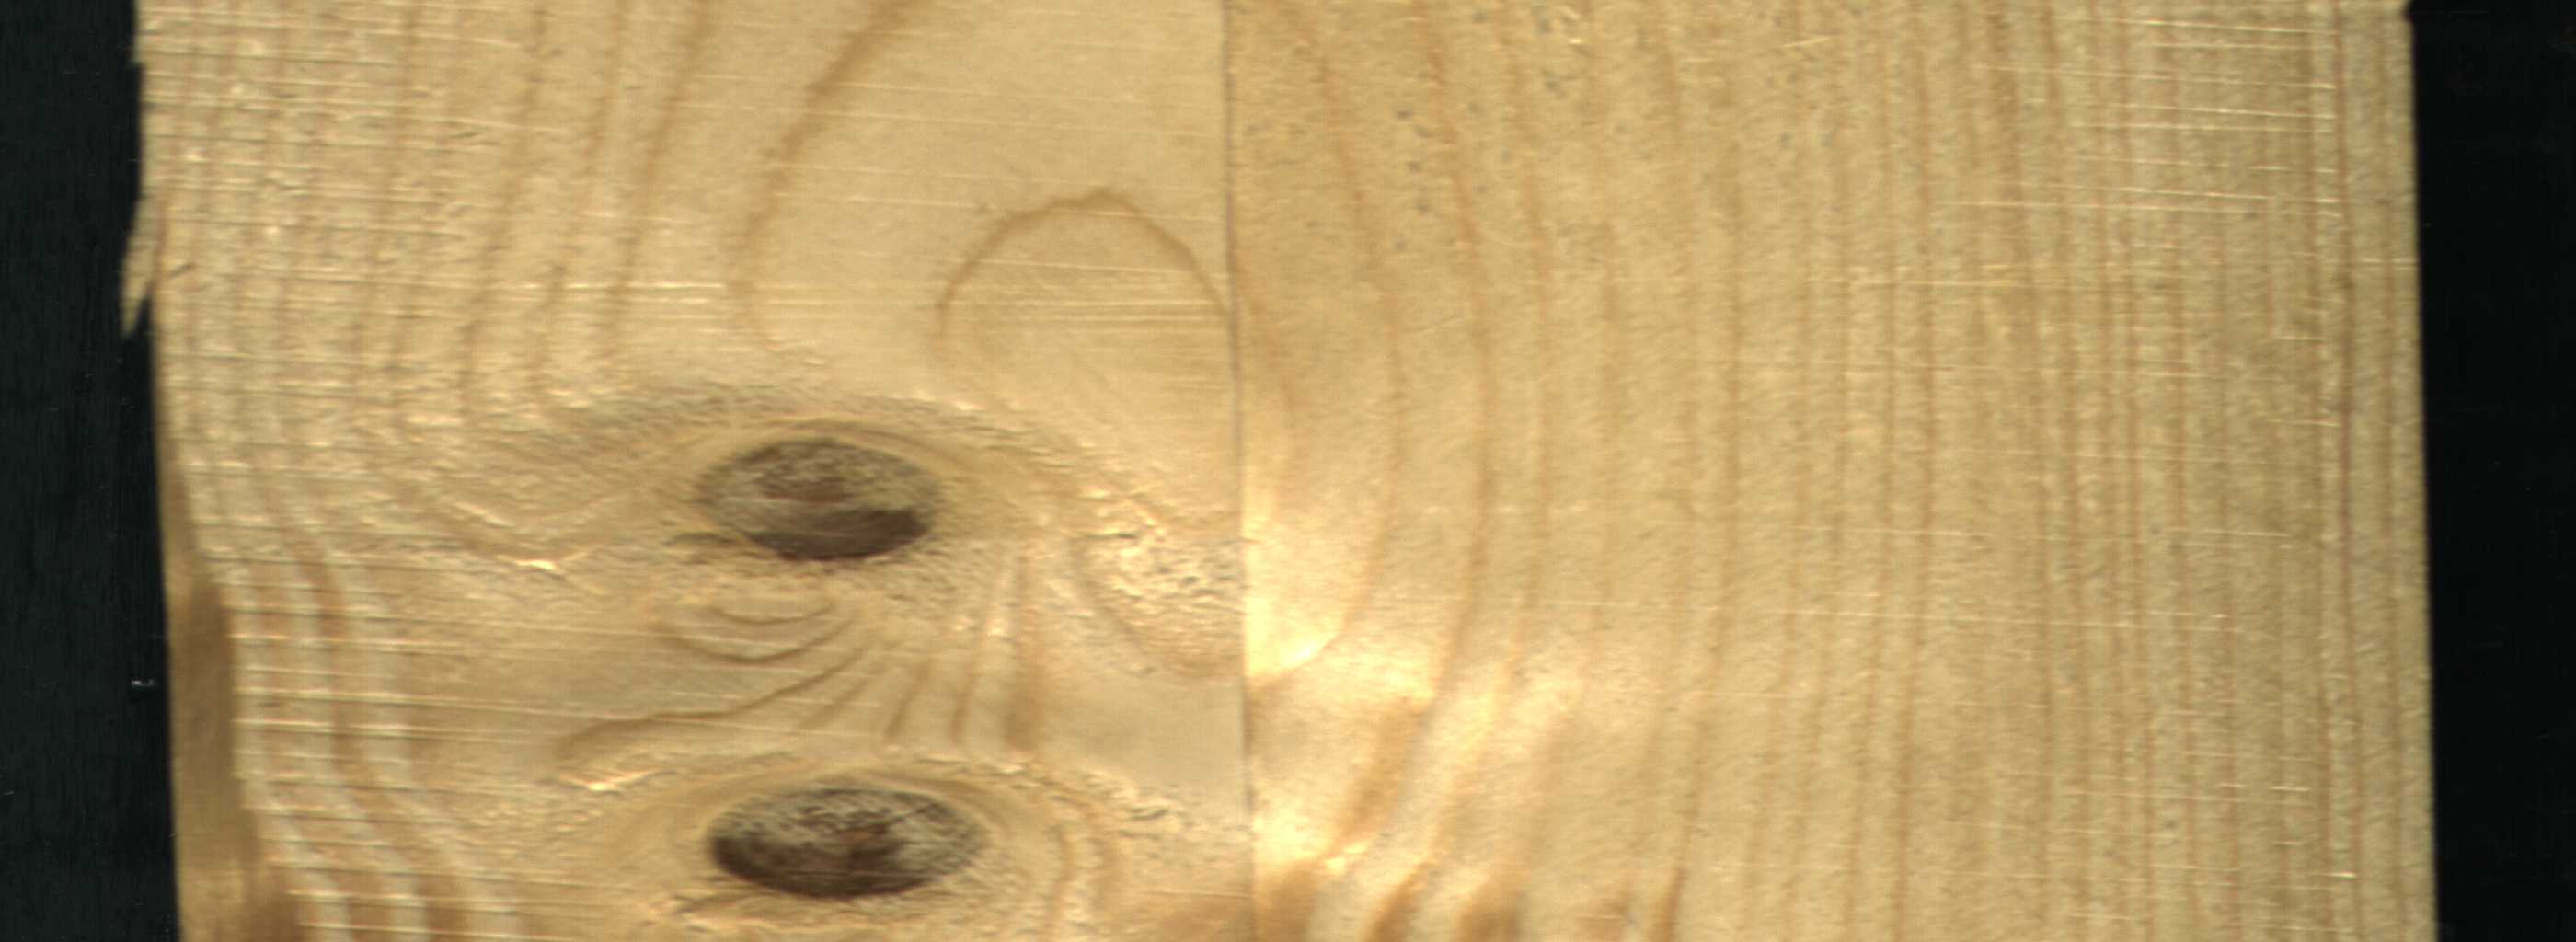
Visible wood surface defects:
Live_Knot
Live_Knot